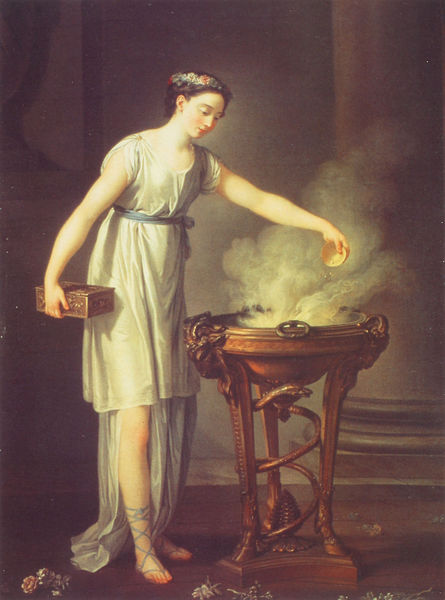
Titel: Eine Dienerin verbrennt Weihrauch in einem Dreifuß
Künstler: Joseph-Marie Vien
Institution: Privatbesitz
Schlagwörter: feuer, hand, weiß, blumen, frau, grau, kleid, schwarz, blüten, dame, rosen, jung, arme, schale, rauch, gewand, beine, nebel, dampf, gestell, sandalen, antike, kohle, kupfer, schlange, kiste, kranz, duft, weihrauch, blumenkranz, blütenkranz, tempel, muschel, opfer, orakel, schatulle, dreibein, kästchen, zapfen, kessel, box, trank, gewandt, rauchgefäss, kistchen, vestalin, feuerschale, n, opfergefäß, vetalin